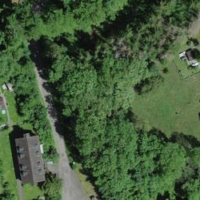
EUNIS habitat code: 41
Species observed at this site:
Allium ursinum